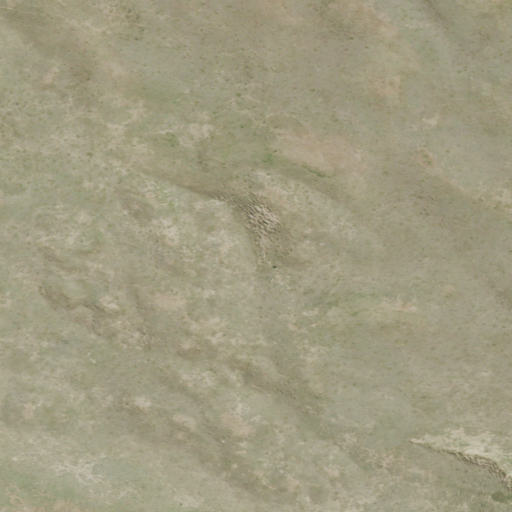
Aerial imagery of mountain in Nebraska named Morton Hill containing only grassland